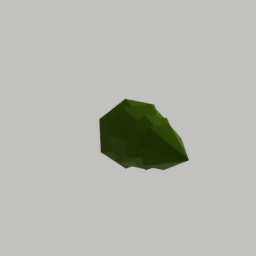
Label: nature